Interaction volume radius: 5 \u00c5
Interaction volume height: 25 \u00c5
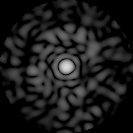
Disorder parameter: 0.8504